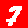
Digit: 7